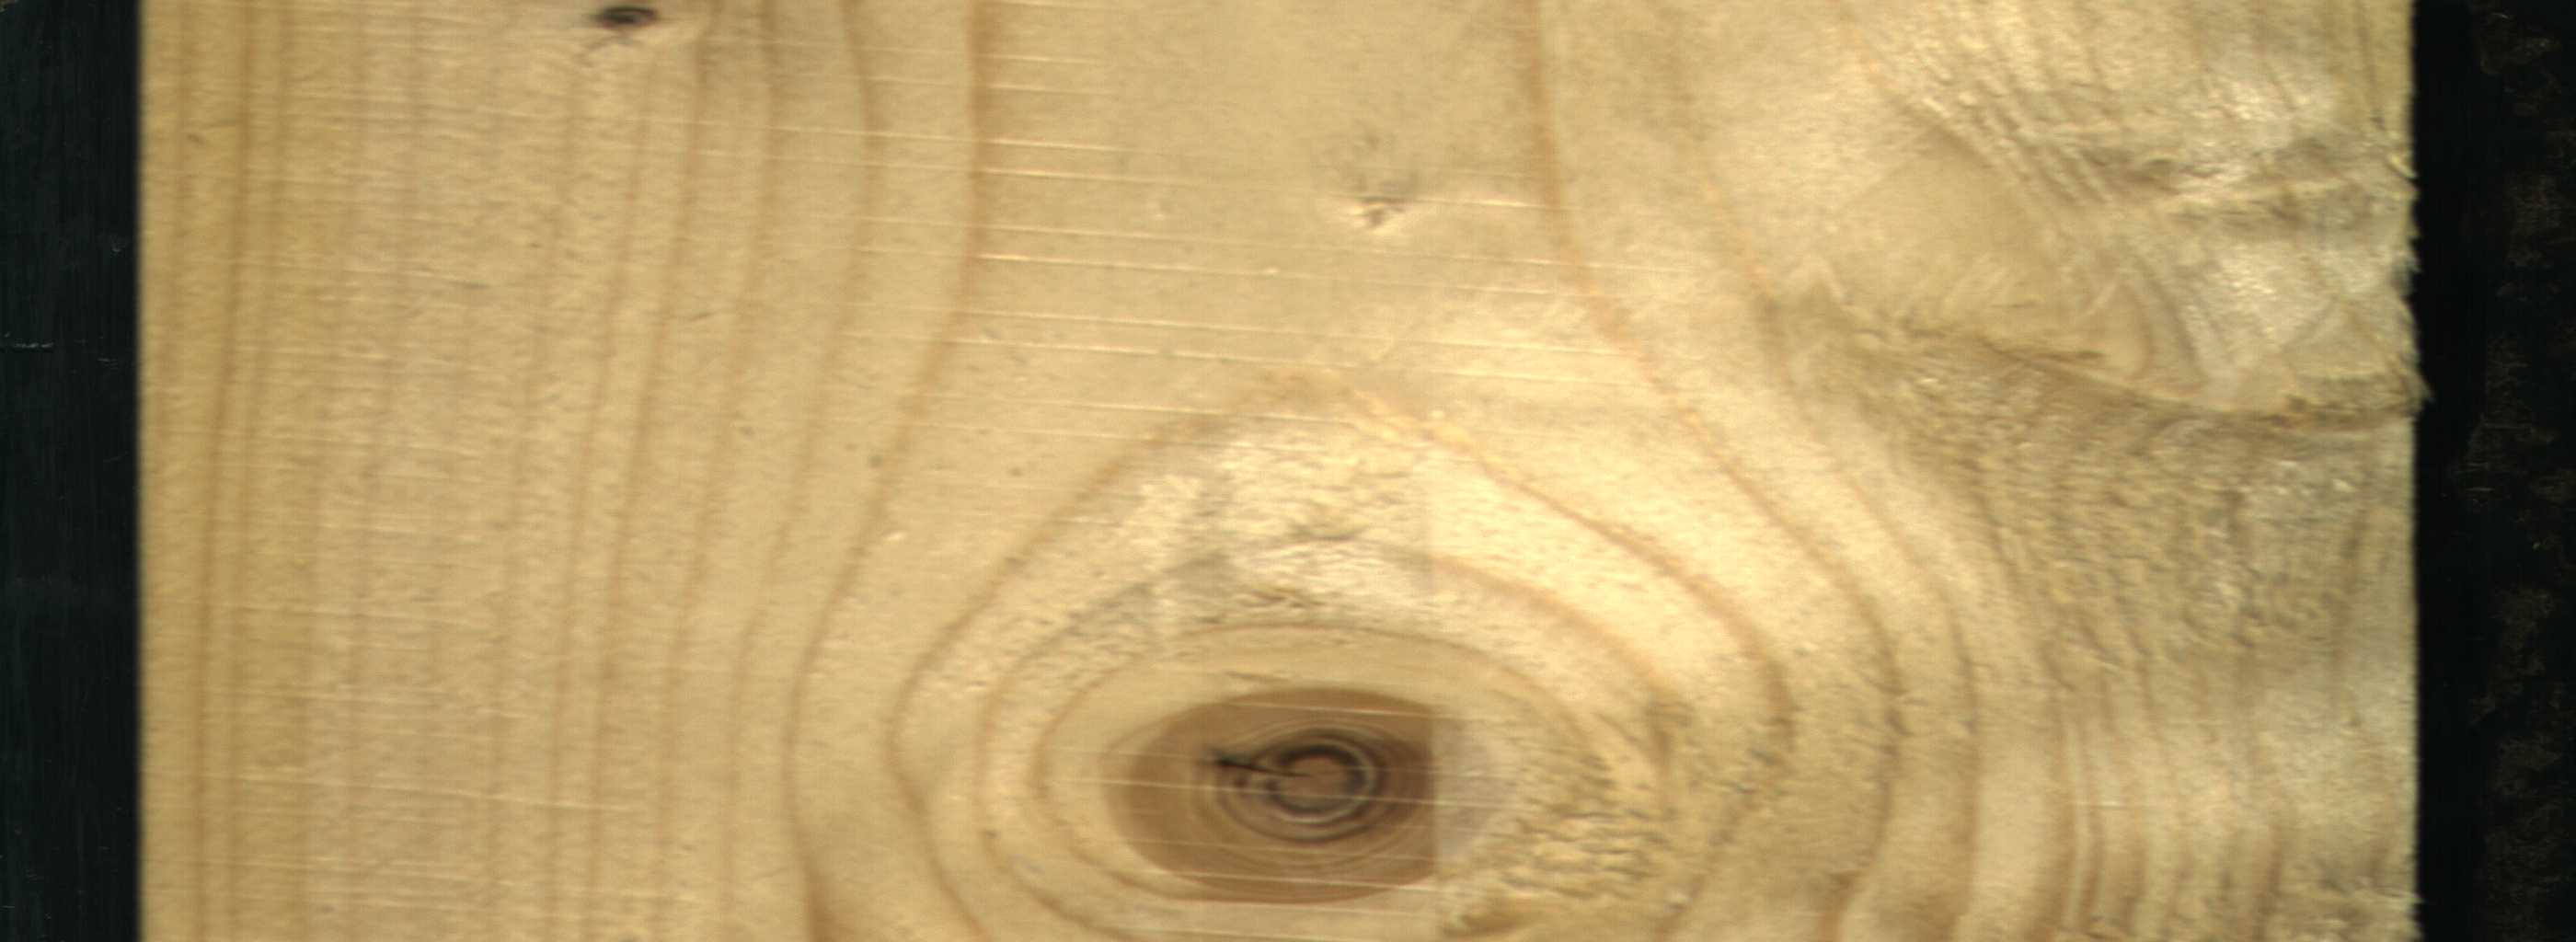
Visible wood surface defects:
Live_Knot
Live_Knot